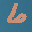
Label: 6